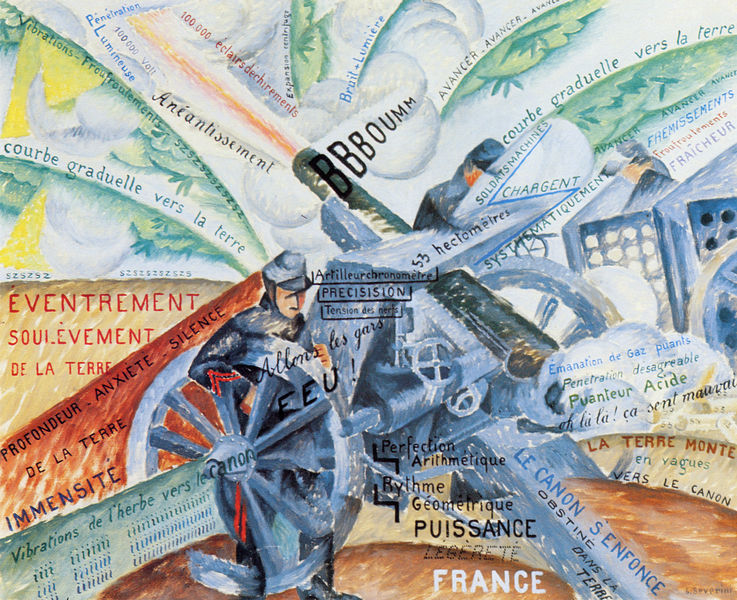
Titel: Canon en action (Mots en liberté et formes)
Künstler: Gino Severini
Standort: Frankfurt (am Main)
Institution: Das Städel, Städelsches Kunstinstitut und Städtische Galerie
Schlagwörter: blau, dunkel, feuer, mann, weiß, gelb, grün, kubismus, menschen, braun, frankreich, hell, hut, hüte, männer, orange, schwarz, zeichnung, rot, gesicht, räder, schrift, speichen, französisch, rad, krieg, soldaten, futurismus, kanone, maschine, fetzen, explosion, text, uniform, uniformen, zeitung, buchstaben, schriften, plakat, graublau, kanonen, wagenräder, texte, geschoss, schuss, zentriert, maschinen, canon, montage, begriffe, france, parolen, substantive, lautmalerei, texten, textwerkstatt